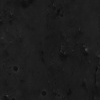
Atmospheric dust classification: not_dusty